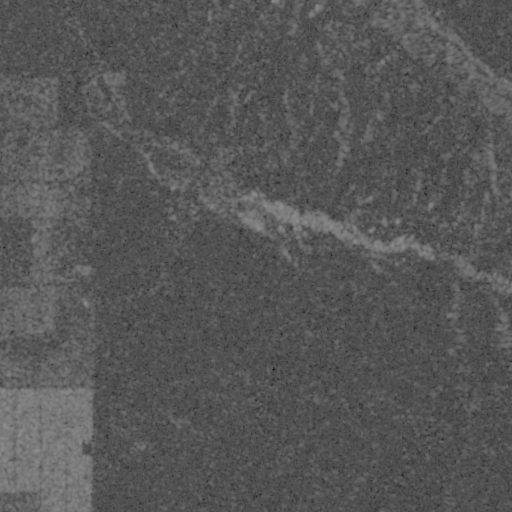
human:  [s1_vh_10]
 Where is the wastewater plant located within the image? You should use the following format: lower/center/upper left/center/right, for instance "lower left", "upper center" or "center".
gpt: The wastewater plant is located in the left of the image.
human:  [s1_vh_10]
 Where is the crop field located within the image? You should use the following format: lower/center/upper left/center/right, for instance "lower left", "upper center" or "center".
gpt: There is no crop field in the image.

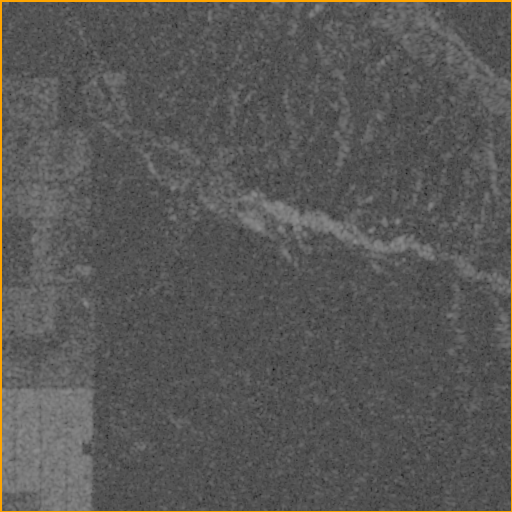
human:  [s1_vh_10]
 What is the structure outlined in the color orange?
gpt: The structure outlined in orange is a crop field.
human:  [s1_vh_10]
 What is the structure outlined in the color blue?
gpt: There is no blue outline.